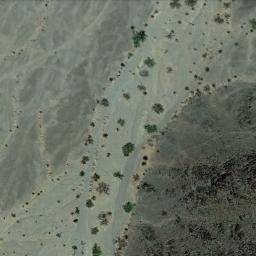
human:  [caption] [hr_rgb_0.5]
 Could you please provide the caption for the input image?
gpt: Some chaparrals of different sizes grow in the desert and the dry river channels beside .

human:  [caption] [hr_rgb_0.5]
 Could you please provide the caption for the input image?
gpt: Chaparral is evenly distributed in strips on the sand at the junction of sand and green land .

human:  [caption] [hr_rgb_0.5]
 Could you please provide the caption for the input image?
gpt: There are several trees and some weeds in this desert .

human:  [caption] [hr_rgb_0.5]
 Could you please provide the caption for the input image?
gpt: The chaparral is consist of sparse bushes in the white bare land .

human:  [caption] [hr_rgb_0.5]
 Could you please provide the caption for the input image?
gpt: The chaparral is scattered and sparse .